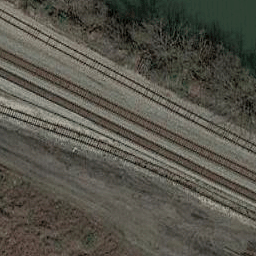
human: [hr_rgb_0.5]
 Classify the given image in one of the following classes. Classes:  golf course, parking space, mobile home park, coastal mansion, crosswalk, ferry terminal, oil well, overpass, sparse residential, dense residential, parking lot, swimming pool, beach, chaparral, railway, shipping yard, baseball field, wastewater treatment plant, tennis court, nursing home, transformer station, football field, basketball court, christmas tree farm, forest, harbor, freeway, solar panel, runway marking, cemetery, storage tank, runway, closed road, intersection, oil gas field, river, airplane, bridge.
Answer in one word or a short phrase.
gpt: railway